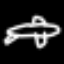
Label: airplane